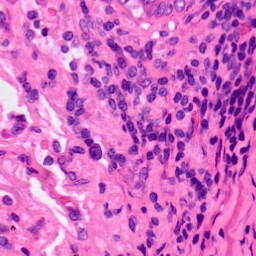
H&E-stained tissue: Lung